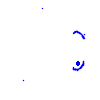
Particle: pion